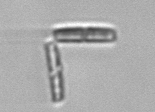
Label: Thalassionema